Field crop: maize
Growth stage: 1
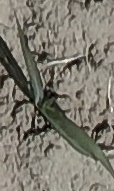
Species: sorghum